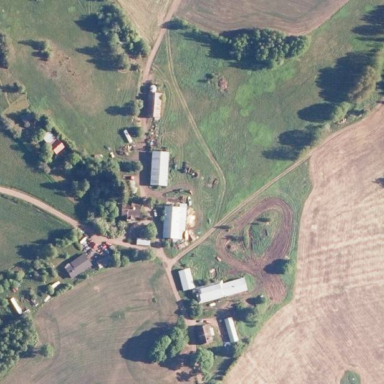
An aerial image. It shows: Farmyard area.